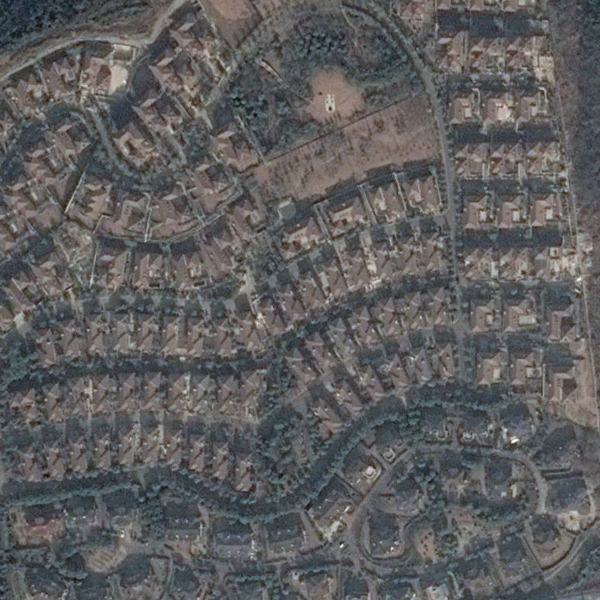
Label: DenseResidential